Question: I want to create something like this in the <URL>:

The different color demonstrate different sections of the website and also their background colors. The vertical lines are the grid columns.
If I use a simple grid container I can set the background color only within the div which is inside the grid, but I would like to have the background color stretched to the left and right edge of the website. The content stays inside the grid.
I found a solution using multiple grid containers (one for each section), but I heard that this approach is not recommended.
And I also don't want to use a fluid grid container.
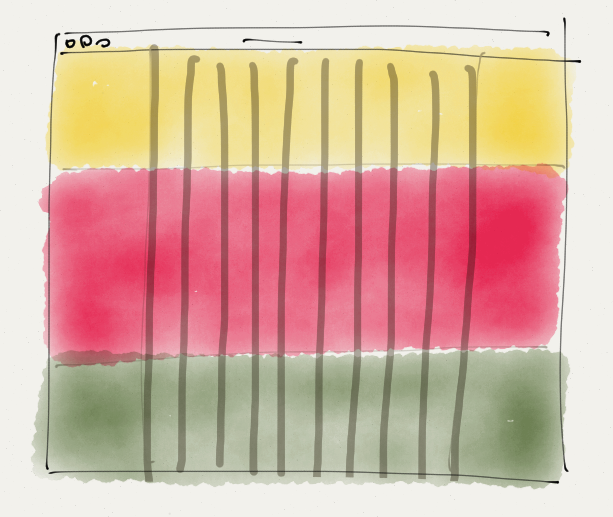
Answer: As Eric Meyer, a developer of Susy, pointed out in the comments, the Susy grid is just a concept and there is nothing wrong with having multiple grids on the website, one in each section.